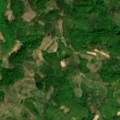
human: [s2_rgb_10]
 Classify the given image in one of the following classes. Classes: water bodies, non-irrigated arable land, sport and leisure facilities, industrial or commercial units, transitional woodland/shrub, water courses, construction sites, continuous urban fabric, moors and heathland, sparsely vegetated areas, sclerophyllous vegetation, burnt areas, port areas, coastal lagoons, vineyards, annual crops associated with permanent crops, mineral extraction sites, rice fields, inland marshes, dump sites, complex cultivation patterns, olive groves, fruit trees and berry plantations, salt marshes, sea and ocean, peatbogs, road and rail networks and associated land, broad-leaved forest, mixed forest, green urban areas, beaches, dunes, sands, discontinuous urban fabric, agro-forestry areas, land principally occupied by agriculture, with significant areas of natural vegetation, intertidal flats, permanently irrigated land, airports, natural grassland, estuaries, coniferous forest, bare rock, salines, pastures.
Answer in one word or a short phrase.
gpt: land principally occupied by agriculture, with significant areas of natural vegetation, broad-leaved forest, natural grassland, transitional woodland/shrub